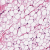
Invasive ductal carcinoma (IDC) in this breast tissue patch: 0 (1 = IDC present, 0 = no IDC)